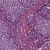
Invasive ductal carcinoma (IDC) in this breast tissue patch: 1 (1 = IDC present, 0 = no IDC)